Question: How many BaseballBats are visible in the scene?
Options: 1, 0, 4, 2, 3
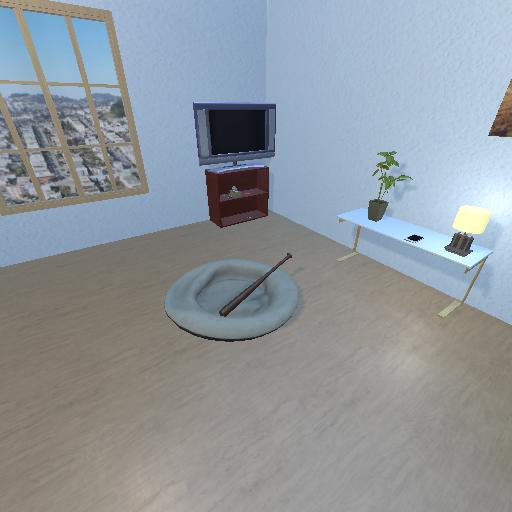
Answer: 1